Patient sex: F
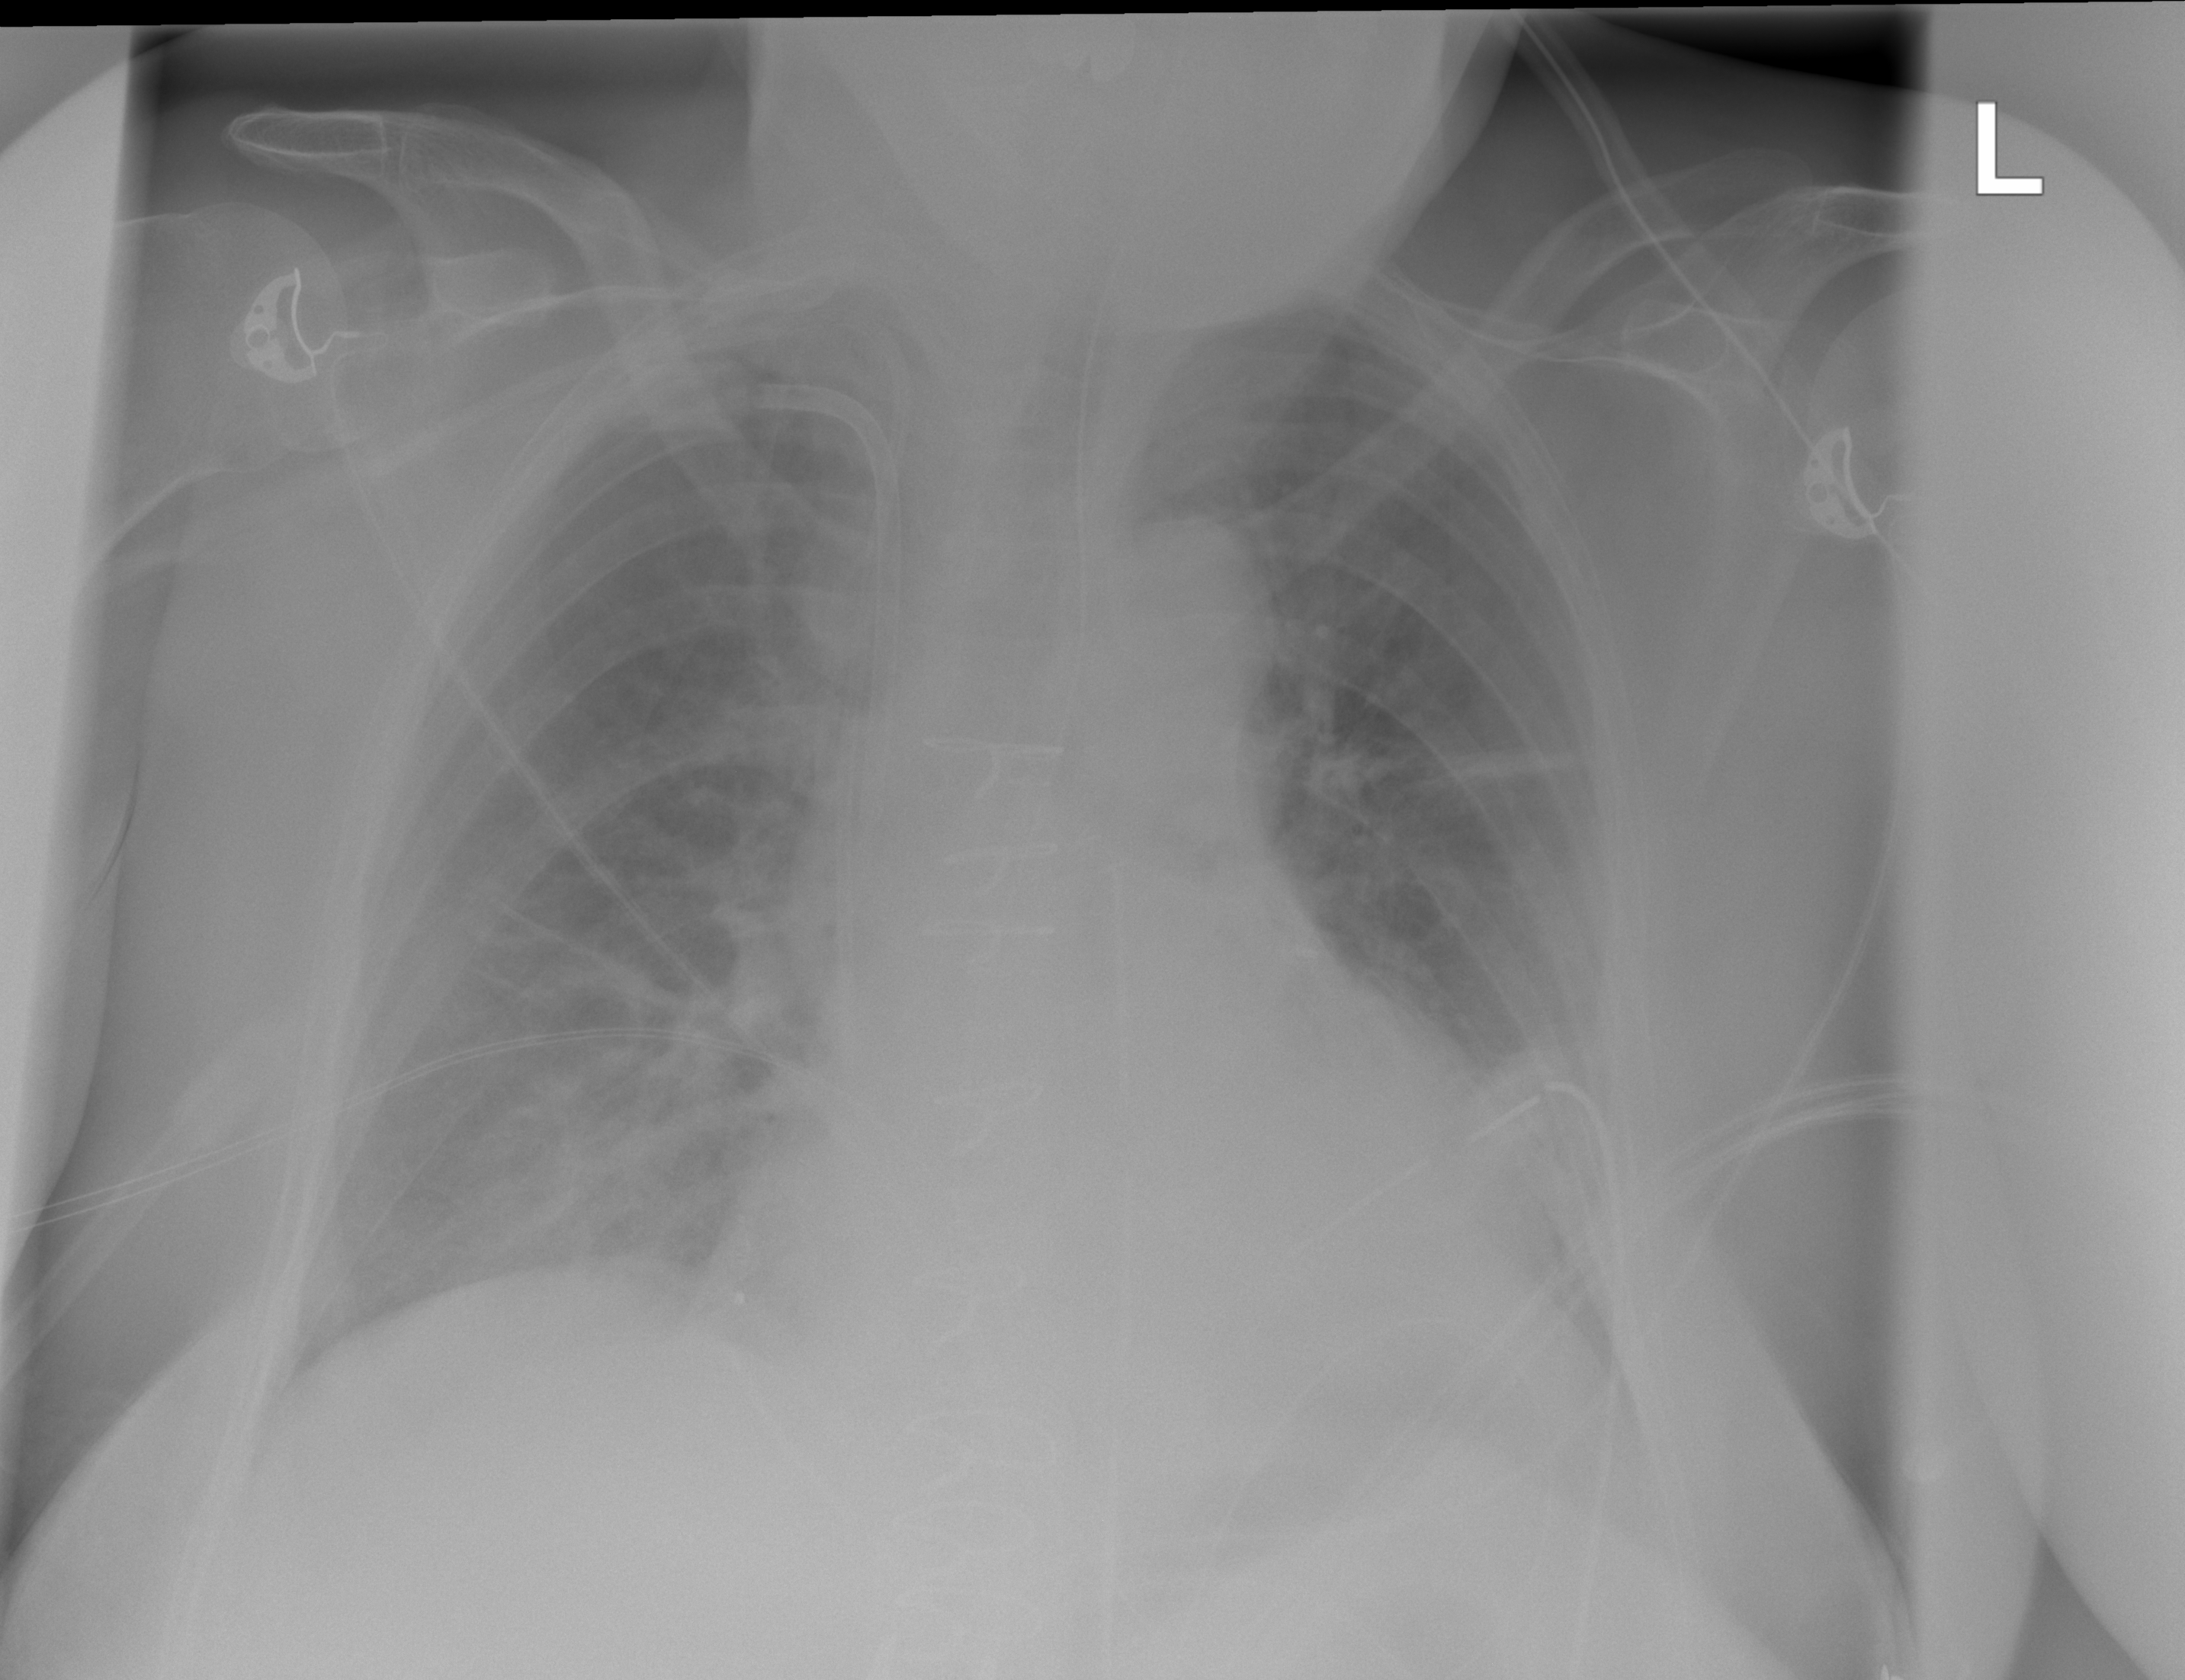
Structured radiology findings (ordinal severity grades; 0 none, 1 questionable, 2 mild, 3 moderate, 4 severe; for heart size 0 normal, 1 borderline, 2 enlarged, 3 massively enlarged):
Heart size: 0
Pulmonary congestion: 1
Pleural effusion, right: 1
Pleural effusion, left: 1
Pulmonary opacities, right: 1
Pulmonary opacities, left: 0
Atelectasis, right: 2
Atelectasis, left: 2